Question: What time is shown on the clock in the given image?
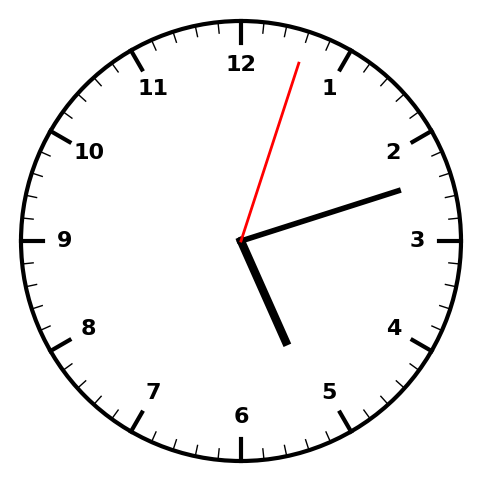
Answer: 05:12:03